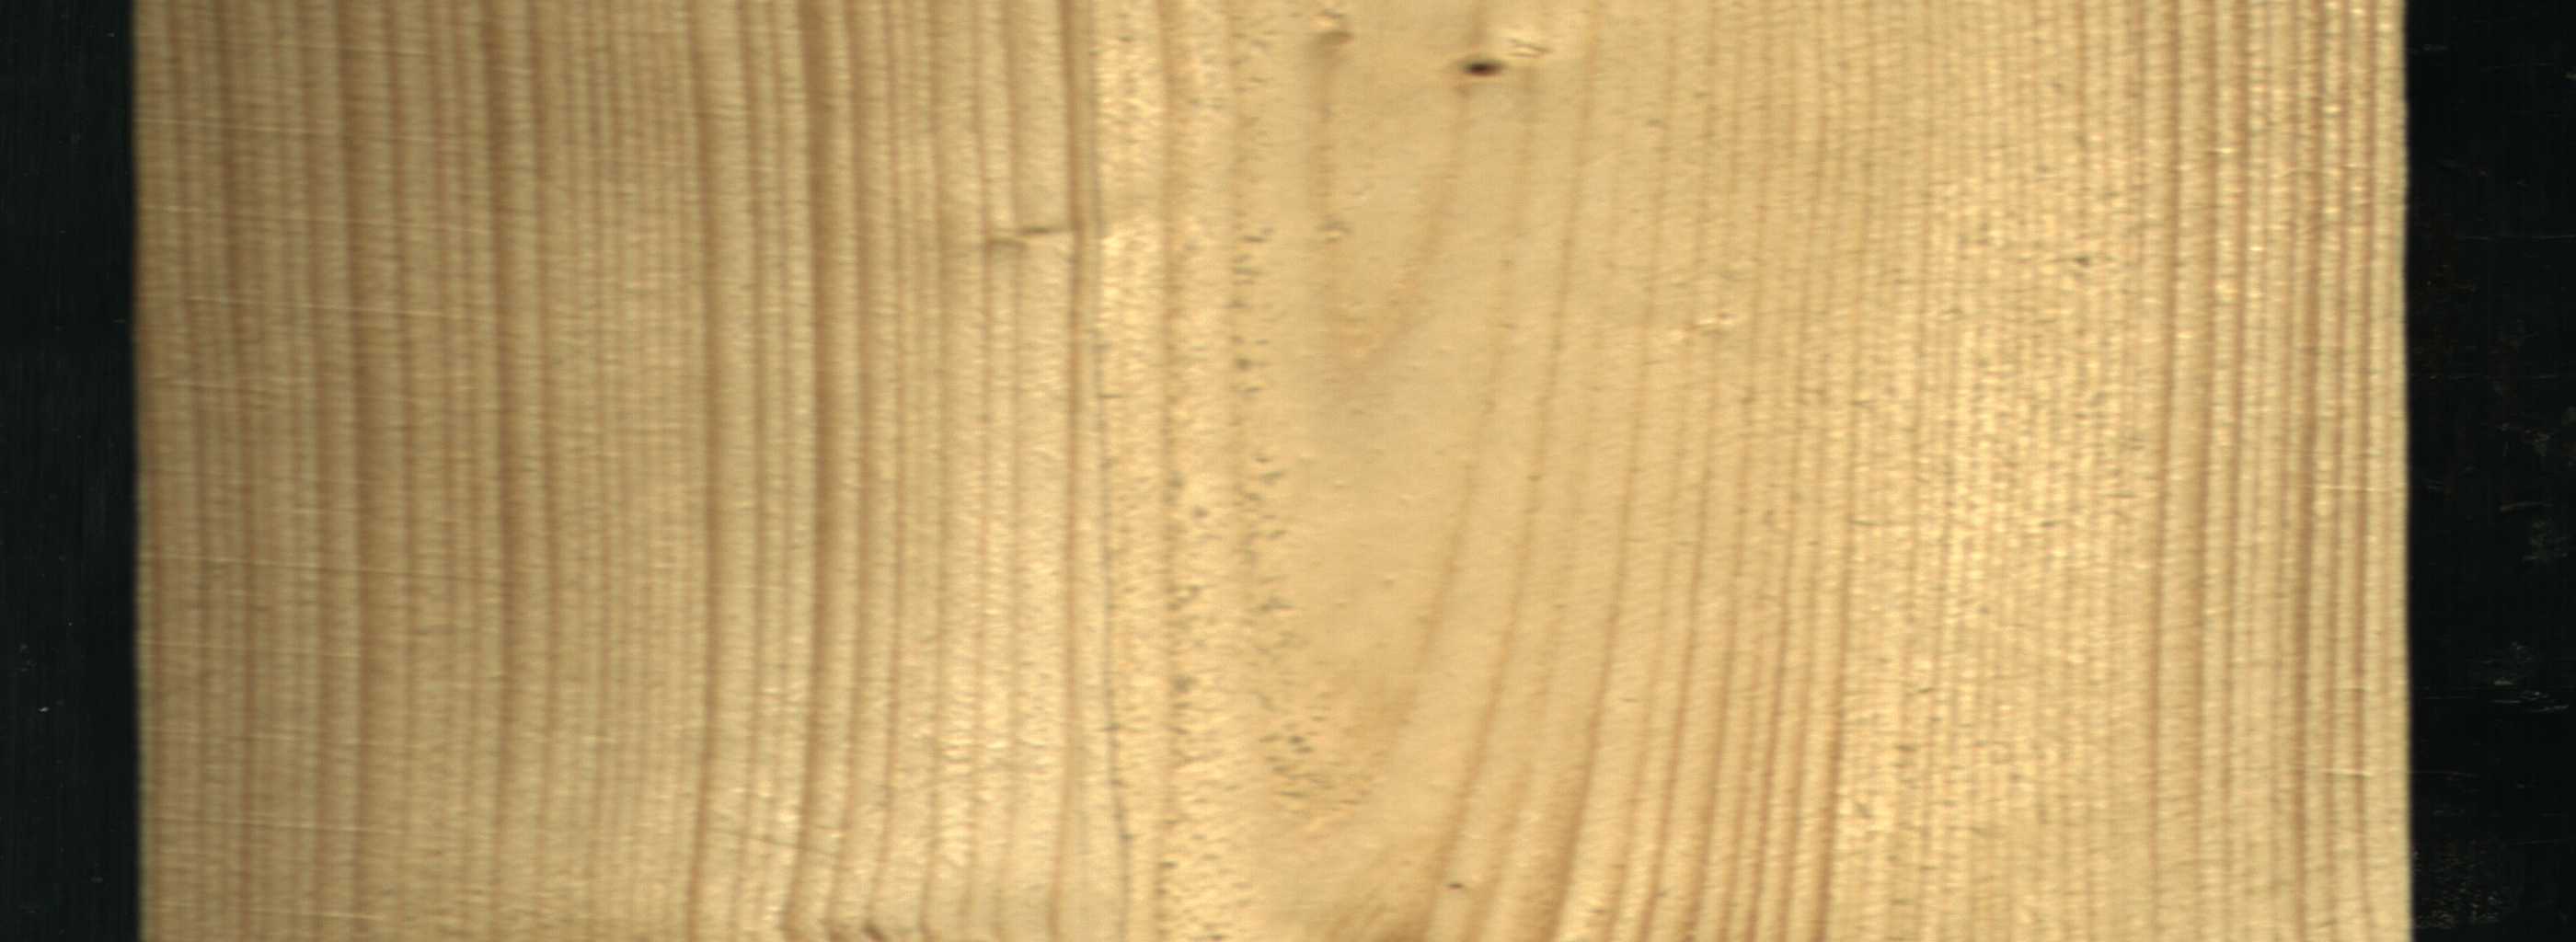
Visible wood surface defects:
Live_Knot